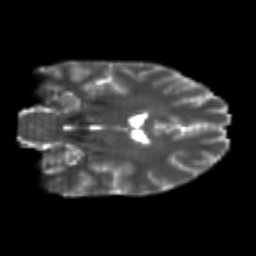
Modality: T2w
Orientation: coronal
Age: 26
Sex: female
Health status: healthy
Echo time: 0.074 s